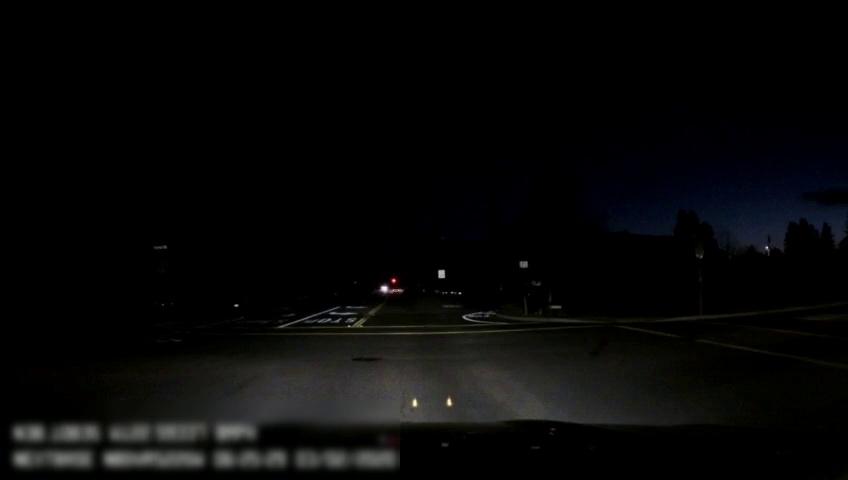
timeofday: Night
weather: Other
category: Drivable Space
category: Lanes | Alternate Lane
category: Lanes | Current Lane
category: Lanes | Alternate Lane
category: Traffic | Signs